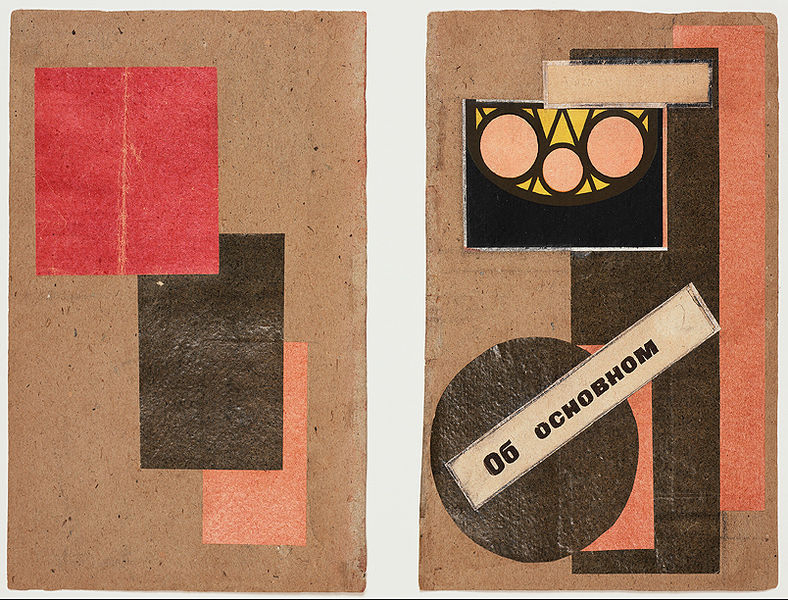
Titel: Design for a book cover: Ob Osnovnom (About Basics), Design for a book cover: Ob Osnovnom (About Basics)
Künstler: Liubov’ Sergeevna Popova
Standort: Amherst (Massachusetts, USA)
Institution: Mead Art Museum, Amherst College
Schlagwörter: red, white, black, grey, yellow, pink, two, paper, abstract, peach, square, colours, squares, abstraction, circles, shapes, colour, composition, collage, russian, geometrical, constructivism, dadaism, oblong